Question: I'm trying to create an isometric (35 degrees) view by using a camera.
I'm drawing a triangle which rotates around Z axis.
For some reason the triangle is being cut at a certain point of the rotation
giving this result

I calculate the camera position by angle and z distance
using this site: <URL>
This is how I define the camera:
'''
// isometric angle is 35.2o => for -14.1759f Y = 10 Z
Vector3 camPos = new Vector3(0, -14.1759f, 10f);
Vector3 lookAt = new Vector3(0, 0, 0);
viewMat = Matrix.CreateLookAt(camPos, lookAt, Vector3.Up);
//projectionMatrix = Matrix.CreatePerspectiveFieldOfView(MathHelper.PiOver4, Game.GraphicsDevice.Viewport.AspectRatio, 1, 100);
float width = GameInterface.vpMissionWindow.Width;
float height = GameInterface.vpMissionWindow.Height;
projMat = Matrix.CreateOrthographic(width, height, 1, 1000);
worldMat = Matrix.Identity;
'''
This is how I recalculate the world matrix rotation:
'''
worldMat = Matrix.CreateRotationZ(3* visionAngle);
// keep triangle arround this Center point
worldMat *= Matrix.CreateTranslation(center);
effect.Parameters["xWorld"].SetValue(worldMat);
// updating rotation angle
visionAngle += 0.005f;
'''
Any idea what I might be doing wrong? This is my first time working on a 3D project.
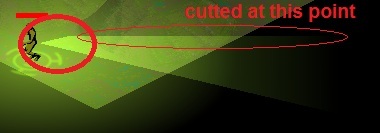
Answer: When your GPU renders stuff, it only renders pixels that fall within the range to . That is: between the bottom left of the viewport and the top right. But also between some "near" plane and some "far" plane on the Z axis. (As well as doing clipping, this also determines the range of values covered by the depth buffer.)
Your projection matrix takes vertices that are in world or view space, and transforms them so that they fit inside that raster space. You may have seen the standard image of a <URL> for a perspective projection matrix, that shows how the edges of that raster region appear when transformed back into world space. The same thing exists for orthographic projections, but the edges of the view region are parallel.
The simple answer is to increase the distance to your far plane so that all your geometry falls within the raster region. It is the fourth parameter to 'Matrix.CreateOrthographic'.
Increasing the distance between your near and far plane will reduce the precision of your depth buffer - so avoid making it any bigger than you need it to be.